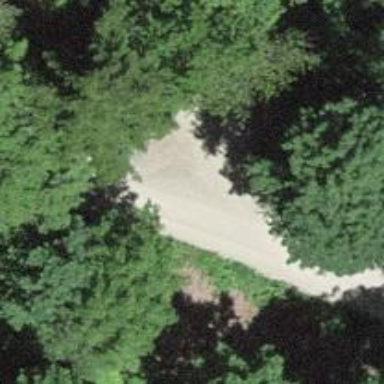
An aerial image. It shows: Track with fine gravel surface. The track type is grade 1.